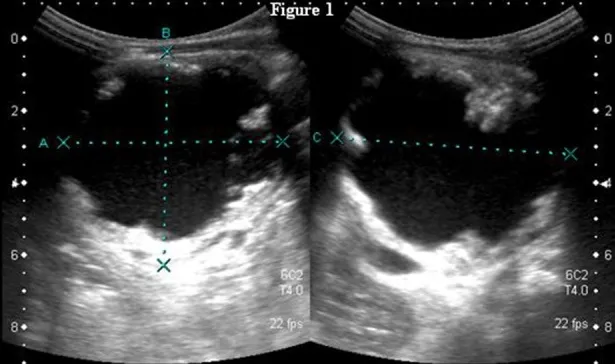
B-Mode US scan of the heterogeneous, cystic-solid mass involving the entire left kidney. The size of the lesion in three planes is 60x59x64 mm.
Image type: radiology (ultrasound)